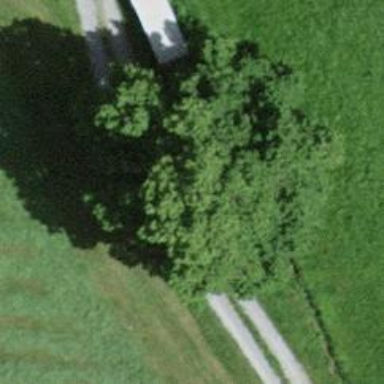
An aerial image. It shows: Bench for seating.